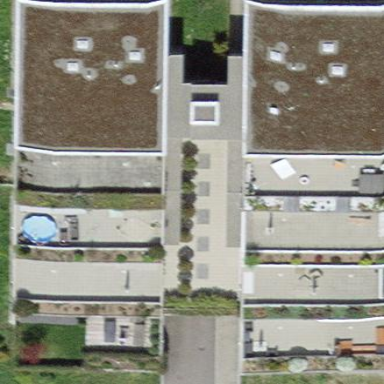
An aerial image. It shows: View of apartment building.